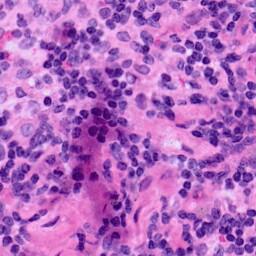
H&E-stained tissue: LymphNode